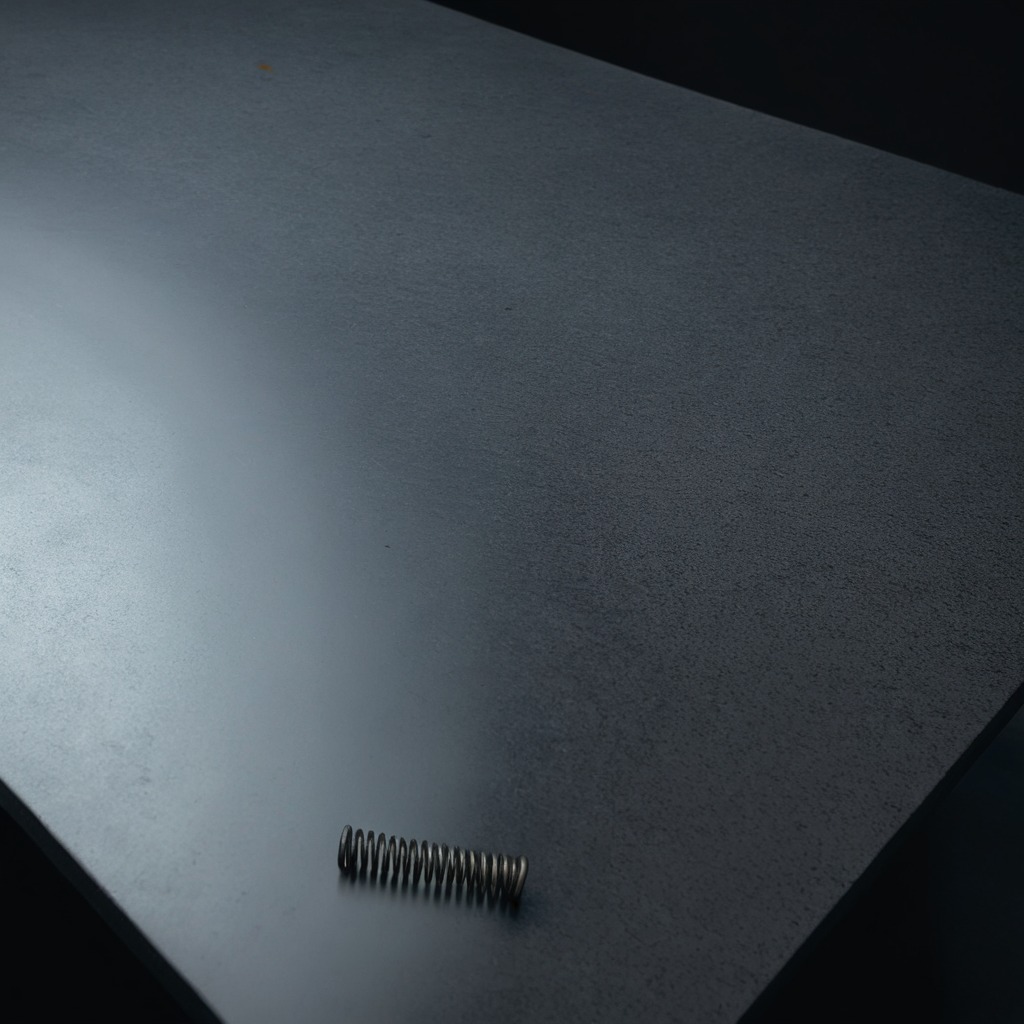
A coiled metal spring is lying on a clean granite table inside a workshop at night.